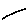
Label: line